Question: How do i make this type of pentagone without '-webkit-clip-path' because its doesn't work most of the browser like Firefox, IE9.

My code: <URL>
'''
div {
width: 150px;
height: 150px;
background: #1e90ff;
-webkit-clip-path: polygon(0% 0%, 75% 0%, 100% 50%, 75% 100%, 0% 100%);
clip-path: polygon(0% 0%, 75% 0%, 100% 50%, 75% 100%, 0% 100%);
}
/* Center the demo */
html, body {
height: 100%;
}
body {
display: flex;
justify-content: center;
align-items: center;
}
'''
'''
<div></div>
'''
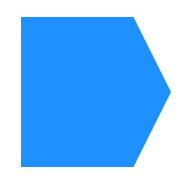
Answer: You could directly use 'svg'.
'''
<svg width="150" height="150">
<path d="M0,0 h125 l25,75 l-25,75 h-125z" fill="#4275FF" />
</svg>
'''
---
You could make use of 'svg''s 'clipPath' and 'foreignObject' to import the 'div' into 'svg' element and apply inline 'clipPath' for cross-browser support.
<URL>
'''
div {
width: 150px;
height: 150px;
background: #4275FF;
}
'''
'''
<svg width="150" height="150">
<defs>
<clipPath id="shape">
<path d="M0,0 h125 l25,75 l-25,75 h-125z" />
</clipPath>
</defs>
<foreignObject clip-path="url(#shape)" width="100%" height="100%">
<div></div>
</foreignObject>
</svg>
'''
---
### Using an image instead of a solid color.
'''
<svg width="150" height="150">
<defs>
<clipPath id="shape">
<path d="M0,0 h125 l25,75 l-25,75 h-125z" />
</clipPath>
</defs>
<image clip-path="url(#shape)" xlink:href="http://www.lorempixel.com/150/150/" width="100%" height="100%" />
</svg>
'''
---
Alternatively, you could use a triangle on ':after' :pseudo-element.
'''
div {
position: relative;
width: 125px;
height: 150px;
background: #4275FF;
}
div:after {
content: '';
position: absolute;
width: 0;
height: 0;
border-top: 75px solid transparent;
border-bottom: 75px solid transparent;
border-left: 25px solid #4275FF;
right: -25px;
}
'''
'''
<div></div>
'''
---
Adding an image instead of a solid color using CSS.
'''
#main-container {
width: 150px;
height: 150px;
overflow: hidden;
}
#container,
#shape {
position: relative;
width: 200px;
height: 195px;
transform: rotate(-20deg) translate(-46px, -40px);
overflow: hidden;
-webkit-backface-visibility: hidden;
}
#shape {
position: relative;
height: 500px;
transform: rotate(40deg) translateY(-50%);
left: -219px;
top: 112px;
}
#shape:after {
position: absolute;
content: '';
width: 150px;
height: 150px;
background: url(http://lorempixel.com/150/150);
transform: rotate(-20deg);
margin: 70px 0 0 52px;
}
'''
'''
<div id="main-container">
<div id="container">
<div id="shape">
</div>
</div>
</div>
'''